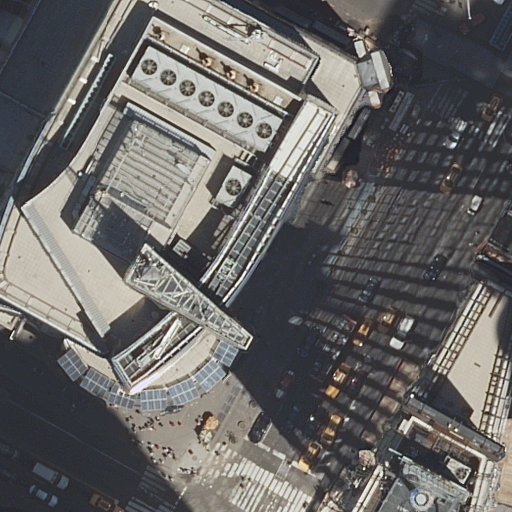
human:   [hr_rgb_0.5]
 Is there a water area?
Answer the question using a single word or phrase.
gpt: no

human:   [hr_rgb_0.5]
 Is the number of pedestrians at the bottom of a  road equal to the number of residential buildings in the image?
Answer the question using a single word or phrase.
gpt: no

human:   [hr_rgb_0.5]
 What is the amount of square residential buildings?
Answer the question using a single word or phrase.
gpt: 0

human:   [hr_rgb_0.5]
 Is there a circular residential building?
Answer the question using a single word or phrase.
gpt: no

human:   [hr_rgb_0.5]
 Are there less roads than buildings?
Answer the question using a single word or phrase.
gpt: no

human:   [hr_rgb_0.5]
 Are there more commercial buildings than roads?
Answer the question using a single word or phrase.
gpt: no

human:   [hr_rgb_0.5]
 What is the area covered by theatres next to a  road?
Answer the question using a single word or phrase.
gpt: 172m2

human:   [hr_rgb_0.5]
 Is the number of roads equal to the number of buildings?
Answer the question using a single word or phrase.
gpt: no

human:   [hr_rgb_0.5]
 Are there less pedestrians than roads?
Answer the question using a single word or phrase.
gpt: yes

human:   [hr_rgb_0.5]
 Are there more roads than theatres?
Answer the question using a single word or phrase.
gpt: yes

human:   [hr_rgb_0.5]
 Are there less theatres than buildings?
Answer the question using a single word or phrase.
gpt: yes

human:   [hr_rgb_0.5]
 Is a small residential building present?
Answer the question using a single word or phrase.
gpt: yes

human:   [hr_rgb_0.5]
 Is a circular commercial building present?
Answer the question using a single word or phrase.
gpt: no

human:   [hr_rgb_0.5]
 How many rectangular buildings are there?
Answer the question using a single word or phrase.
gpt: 4

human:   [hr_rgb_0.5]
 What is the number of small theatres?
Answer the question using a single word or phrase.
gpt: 1

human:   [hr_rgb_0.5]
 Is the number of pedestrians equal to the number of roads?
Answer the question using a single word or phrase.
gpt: no

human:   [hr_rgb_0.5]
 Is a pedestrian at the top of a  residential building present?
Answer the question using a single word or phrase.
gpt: no

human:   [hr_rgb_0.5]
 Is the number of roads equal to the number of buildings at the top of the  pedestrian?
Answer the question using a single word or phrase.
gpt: no

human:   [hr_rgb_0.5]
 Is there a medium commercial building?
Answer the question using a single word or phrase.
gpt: no

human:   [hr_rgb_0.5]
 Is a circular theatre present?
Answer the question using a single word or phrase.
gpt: no

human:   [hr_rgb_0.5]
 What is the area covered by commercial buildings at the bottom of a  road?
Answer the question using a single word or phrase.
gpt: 20m2

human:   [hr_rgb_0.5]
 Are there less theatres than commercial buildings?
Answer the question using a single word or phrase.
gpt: no

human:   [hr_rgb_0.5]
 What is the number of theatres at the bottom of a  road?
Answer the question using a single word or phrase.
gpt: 1

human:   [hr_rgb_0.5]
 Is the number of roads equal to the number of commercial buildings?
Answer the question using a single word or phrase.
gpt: no

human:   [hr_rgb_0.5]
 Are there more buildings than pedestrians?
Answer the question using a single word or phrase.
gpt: yes

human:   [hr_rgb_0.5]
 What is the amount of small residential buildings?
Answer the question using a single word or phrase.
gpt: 1

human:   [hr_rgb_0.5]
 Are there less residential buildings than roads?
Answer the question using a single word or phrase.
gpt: yes

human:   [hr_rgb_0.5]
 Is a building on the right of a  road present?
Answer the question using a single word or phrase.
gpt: yes

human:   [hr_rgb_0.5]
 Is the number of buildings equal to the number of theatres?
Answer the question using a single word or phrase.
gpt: no

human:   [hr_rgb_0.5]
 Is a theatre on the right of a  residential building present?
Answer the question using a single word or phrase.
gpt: no

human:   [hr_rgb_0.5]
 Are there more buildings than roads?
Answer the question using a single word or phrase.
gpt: no

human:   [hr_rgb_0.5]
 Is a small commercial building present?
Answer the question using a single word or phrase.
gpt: yes

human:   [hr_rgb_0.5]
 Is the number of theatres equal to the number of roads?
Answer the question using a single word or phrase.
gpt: no

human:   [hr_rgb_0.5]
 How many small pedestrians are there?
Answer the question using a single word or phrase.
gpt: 0

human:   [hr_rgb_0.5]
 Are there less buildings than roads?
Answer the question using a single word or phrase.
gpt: yes

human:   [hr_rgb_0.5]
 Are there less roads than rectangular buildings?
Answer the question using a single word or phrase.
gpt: no